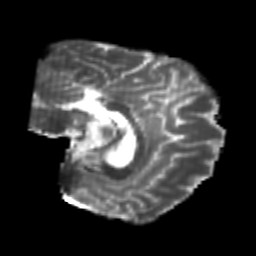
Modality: T2w
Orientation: sagittal
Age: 22
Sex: male
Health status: healthy
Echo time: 0.074 s